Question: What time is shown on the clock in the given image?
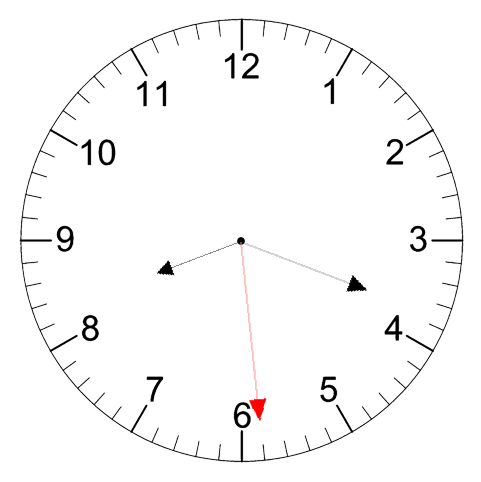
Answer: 08:18:29